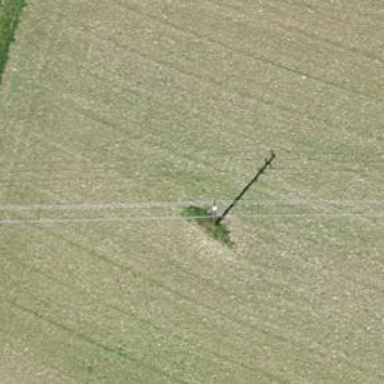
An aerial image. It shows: Utility pole in the area.